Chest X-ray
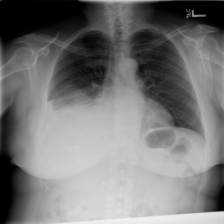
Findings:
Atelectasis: positive
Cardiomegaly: negative
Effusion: positive
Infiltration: negative
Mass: positive
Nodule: negative
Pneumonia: negative
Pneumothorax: negative
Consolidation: positive
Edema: negative
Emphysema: negative
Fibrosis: negative
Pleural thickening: positive
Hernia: negative